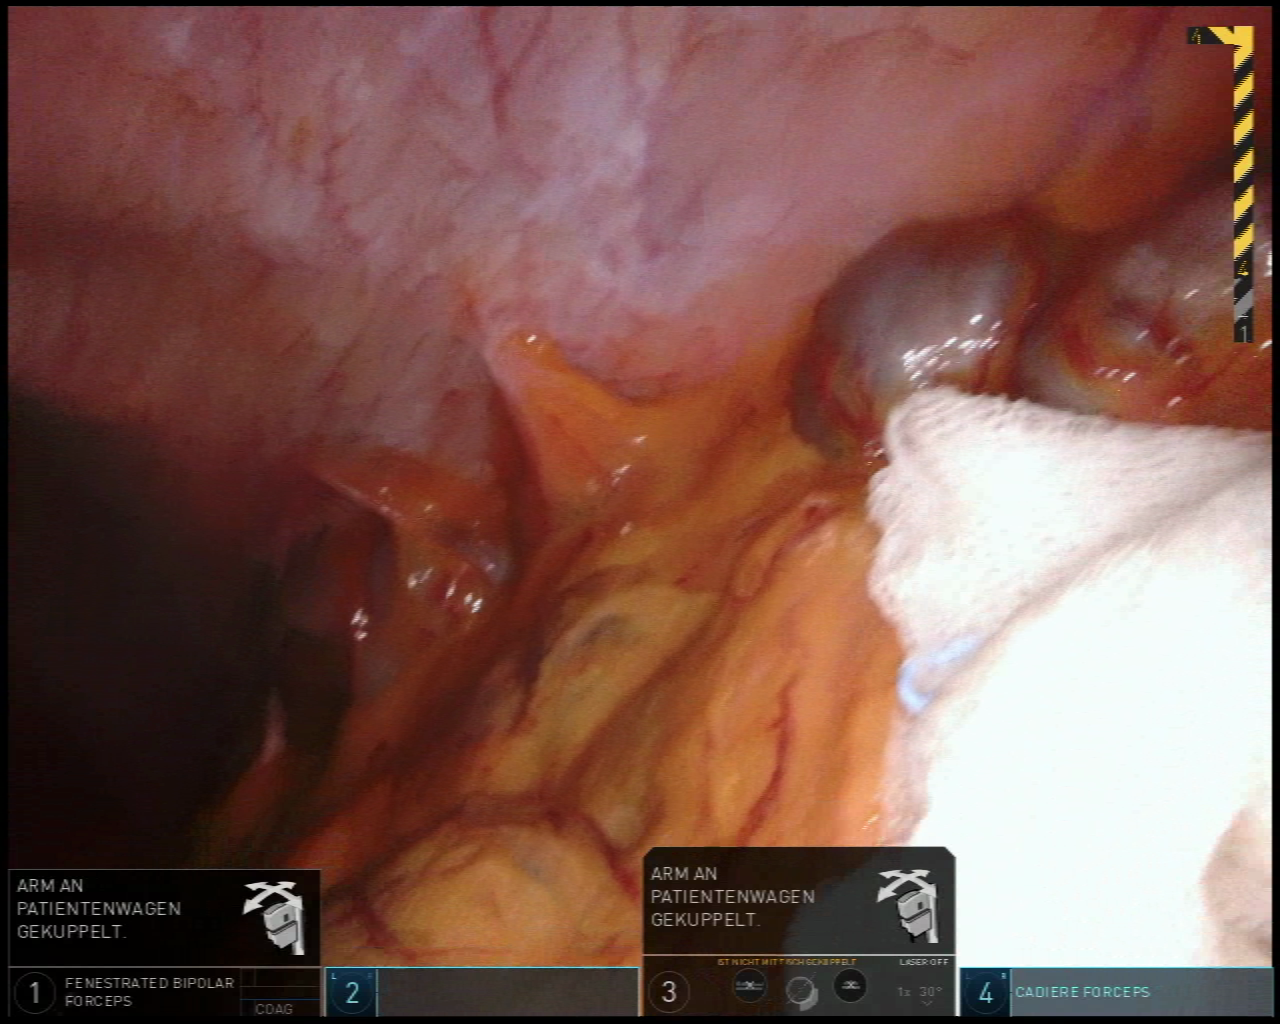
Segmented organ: colon
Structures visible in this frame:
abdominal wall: no
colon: yes
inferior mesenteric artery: no
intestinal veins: no
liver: no
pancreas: no
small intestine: yes
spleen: no
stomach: no
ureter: no
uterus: no
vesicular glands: no